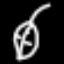
Label: leaf